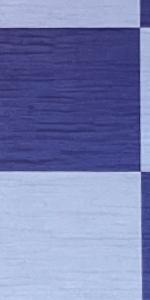
Label: Empty